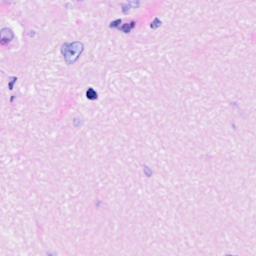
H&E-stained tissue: Breast